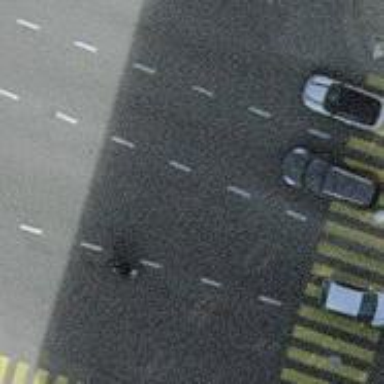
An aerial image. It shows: Road with traffic signals.